Interaction volume radius: 10 \u00c5
Interaction volume height: 10 \u00c5
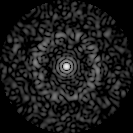
Disorder parameter: 0.8261